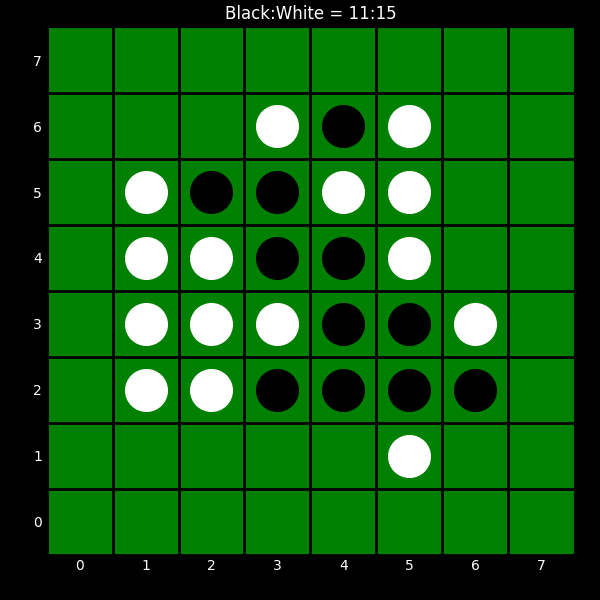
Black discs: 11
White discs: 15